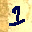
Label: 1